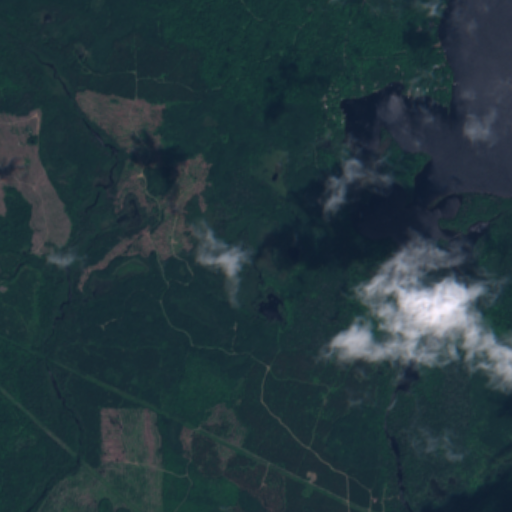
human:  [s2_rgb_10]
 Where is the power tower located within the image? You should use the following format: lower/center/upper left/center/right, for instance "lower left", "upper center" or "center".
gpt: The power tower is located in the lower left of the image.
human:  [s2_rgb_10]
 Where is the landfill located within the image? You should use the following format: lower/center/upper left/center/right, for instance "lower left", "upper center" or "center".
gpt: There is no landfill in the image.